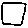
Label: square